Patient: sex F, age 63
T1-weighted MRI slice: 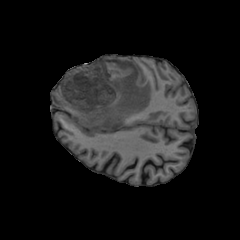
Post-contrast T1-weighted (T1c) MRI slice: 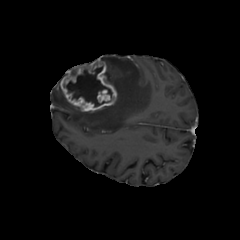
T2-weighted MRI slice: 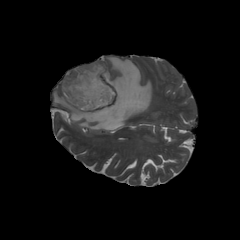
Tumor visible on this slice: yes
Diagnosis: Glioblastoma, IDH-wildtype
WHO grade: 4